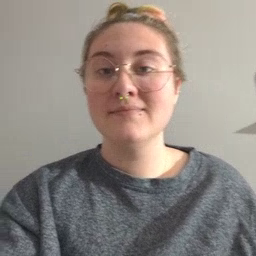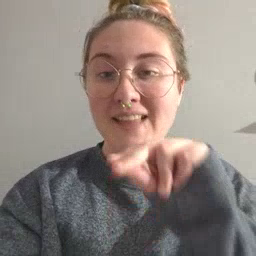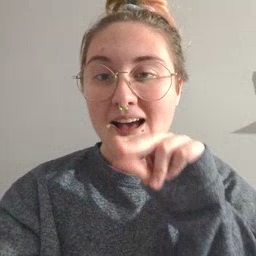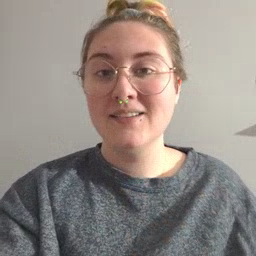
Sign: duck